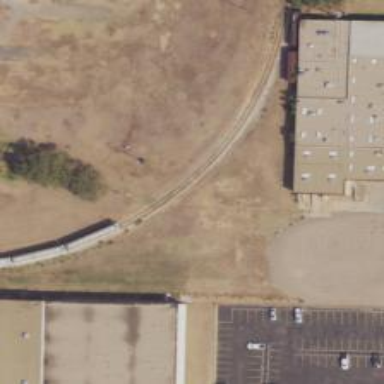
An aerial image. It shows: Rail spur service.